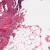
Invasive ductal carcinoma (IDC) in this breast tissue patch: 0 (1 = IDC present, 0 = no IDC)